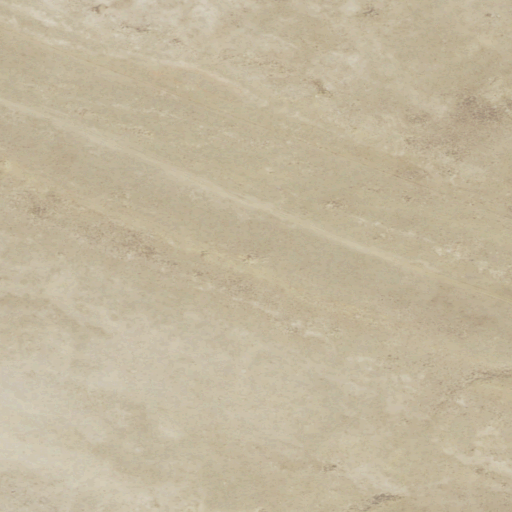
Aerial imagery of ridge(s) in Wyoming named Slate Ridge containing shrub, grassland, and open development